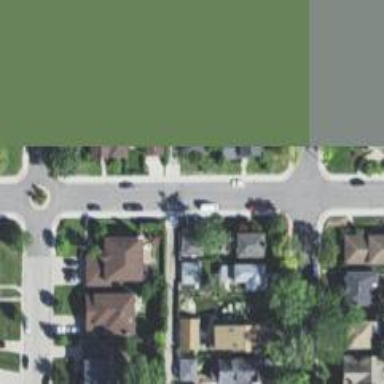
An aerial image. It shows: Alley classified as service road.